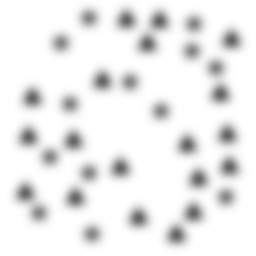
Squares: 0
Triangles: 19
Stars: 13
Total shapes: 32